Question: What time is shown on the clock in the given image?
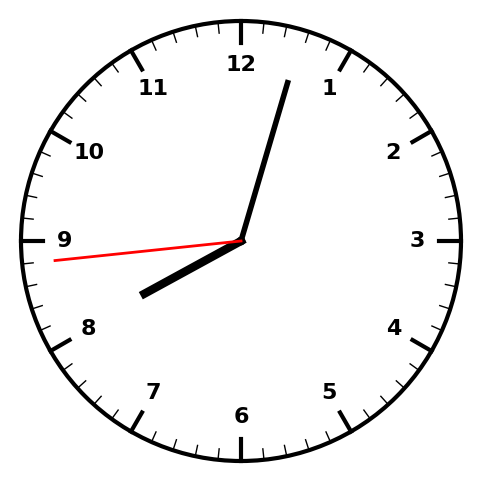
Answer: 08:02:44